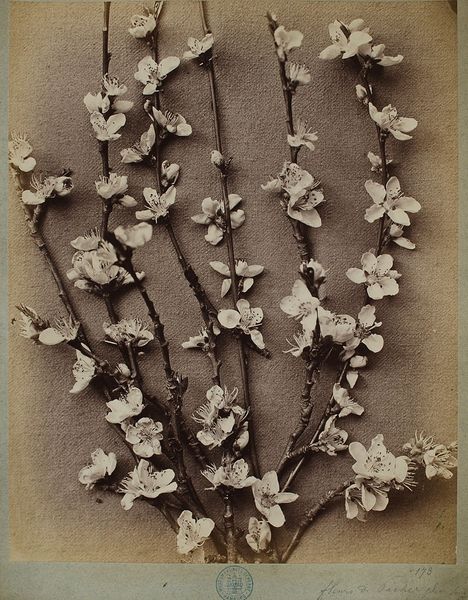
Titel: 173. Fleur du Pêcher
Künstler: Constant Alexandre Famin
Standort: Hamburg
Institution: Museum für Kunst und Gewerbe Hamburg
Schlagwörter: baum, blume, blumen, strauch, stillleben, foto, fotografie, photographie, blumenstillleben, photo, karton, pfirsich, albumin, lichtbild, naturfotografie, sachfotografie, pfirsichbaum, bildwerke, angewandte und bildende kunst, hessische systematik, bäume, sträucher, blüte, tierfotografie, naturphotographie, tierphotographie, schwarzweißpositivverfahren, silbersalzverfahren, schwarzweißfotografie, objektstudien, sachphotographie, albuminpapier, früchtestillleben, blumenstück, pfirsichblüte